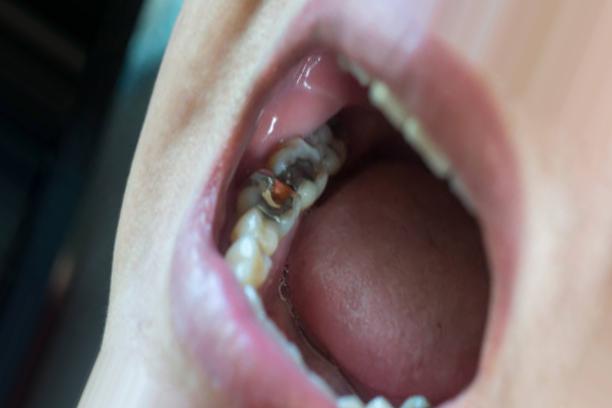
Condition: Caries